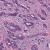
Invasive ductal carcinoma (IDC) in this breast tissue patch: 1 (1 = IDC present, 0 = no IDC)